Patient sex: M
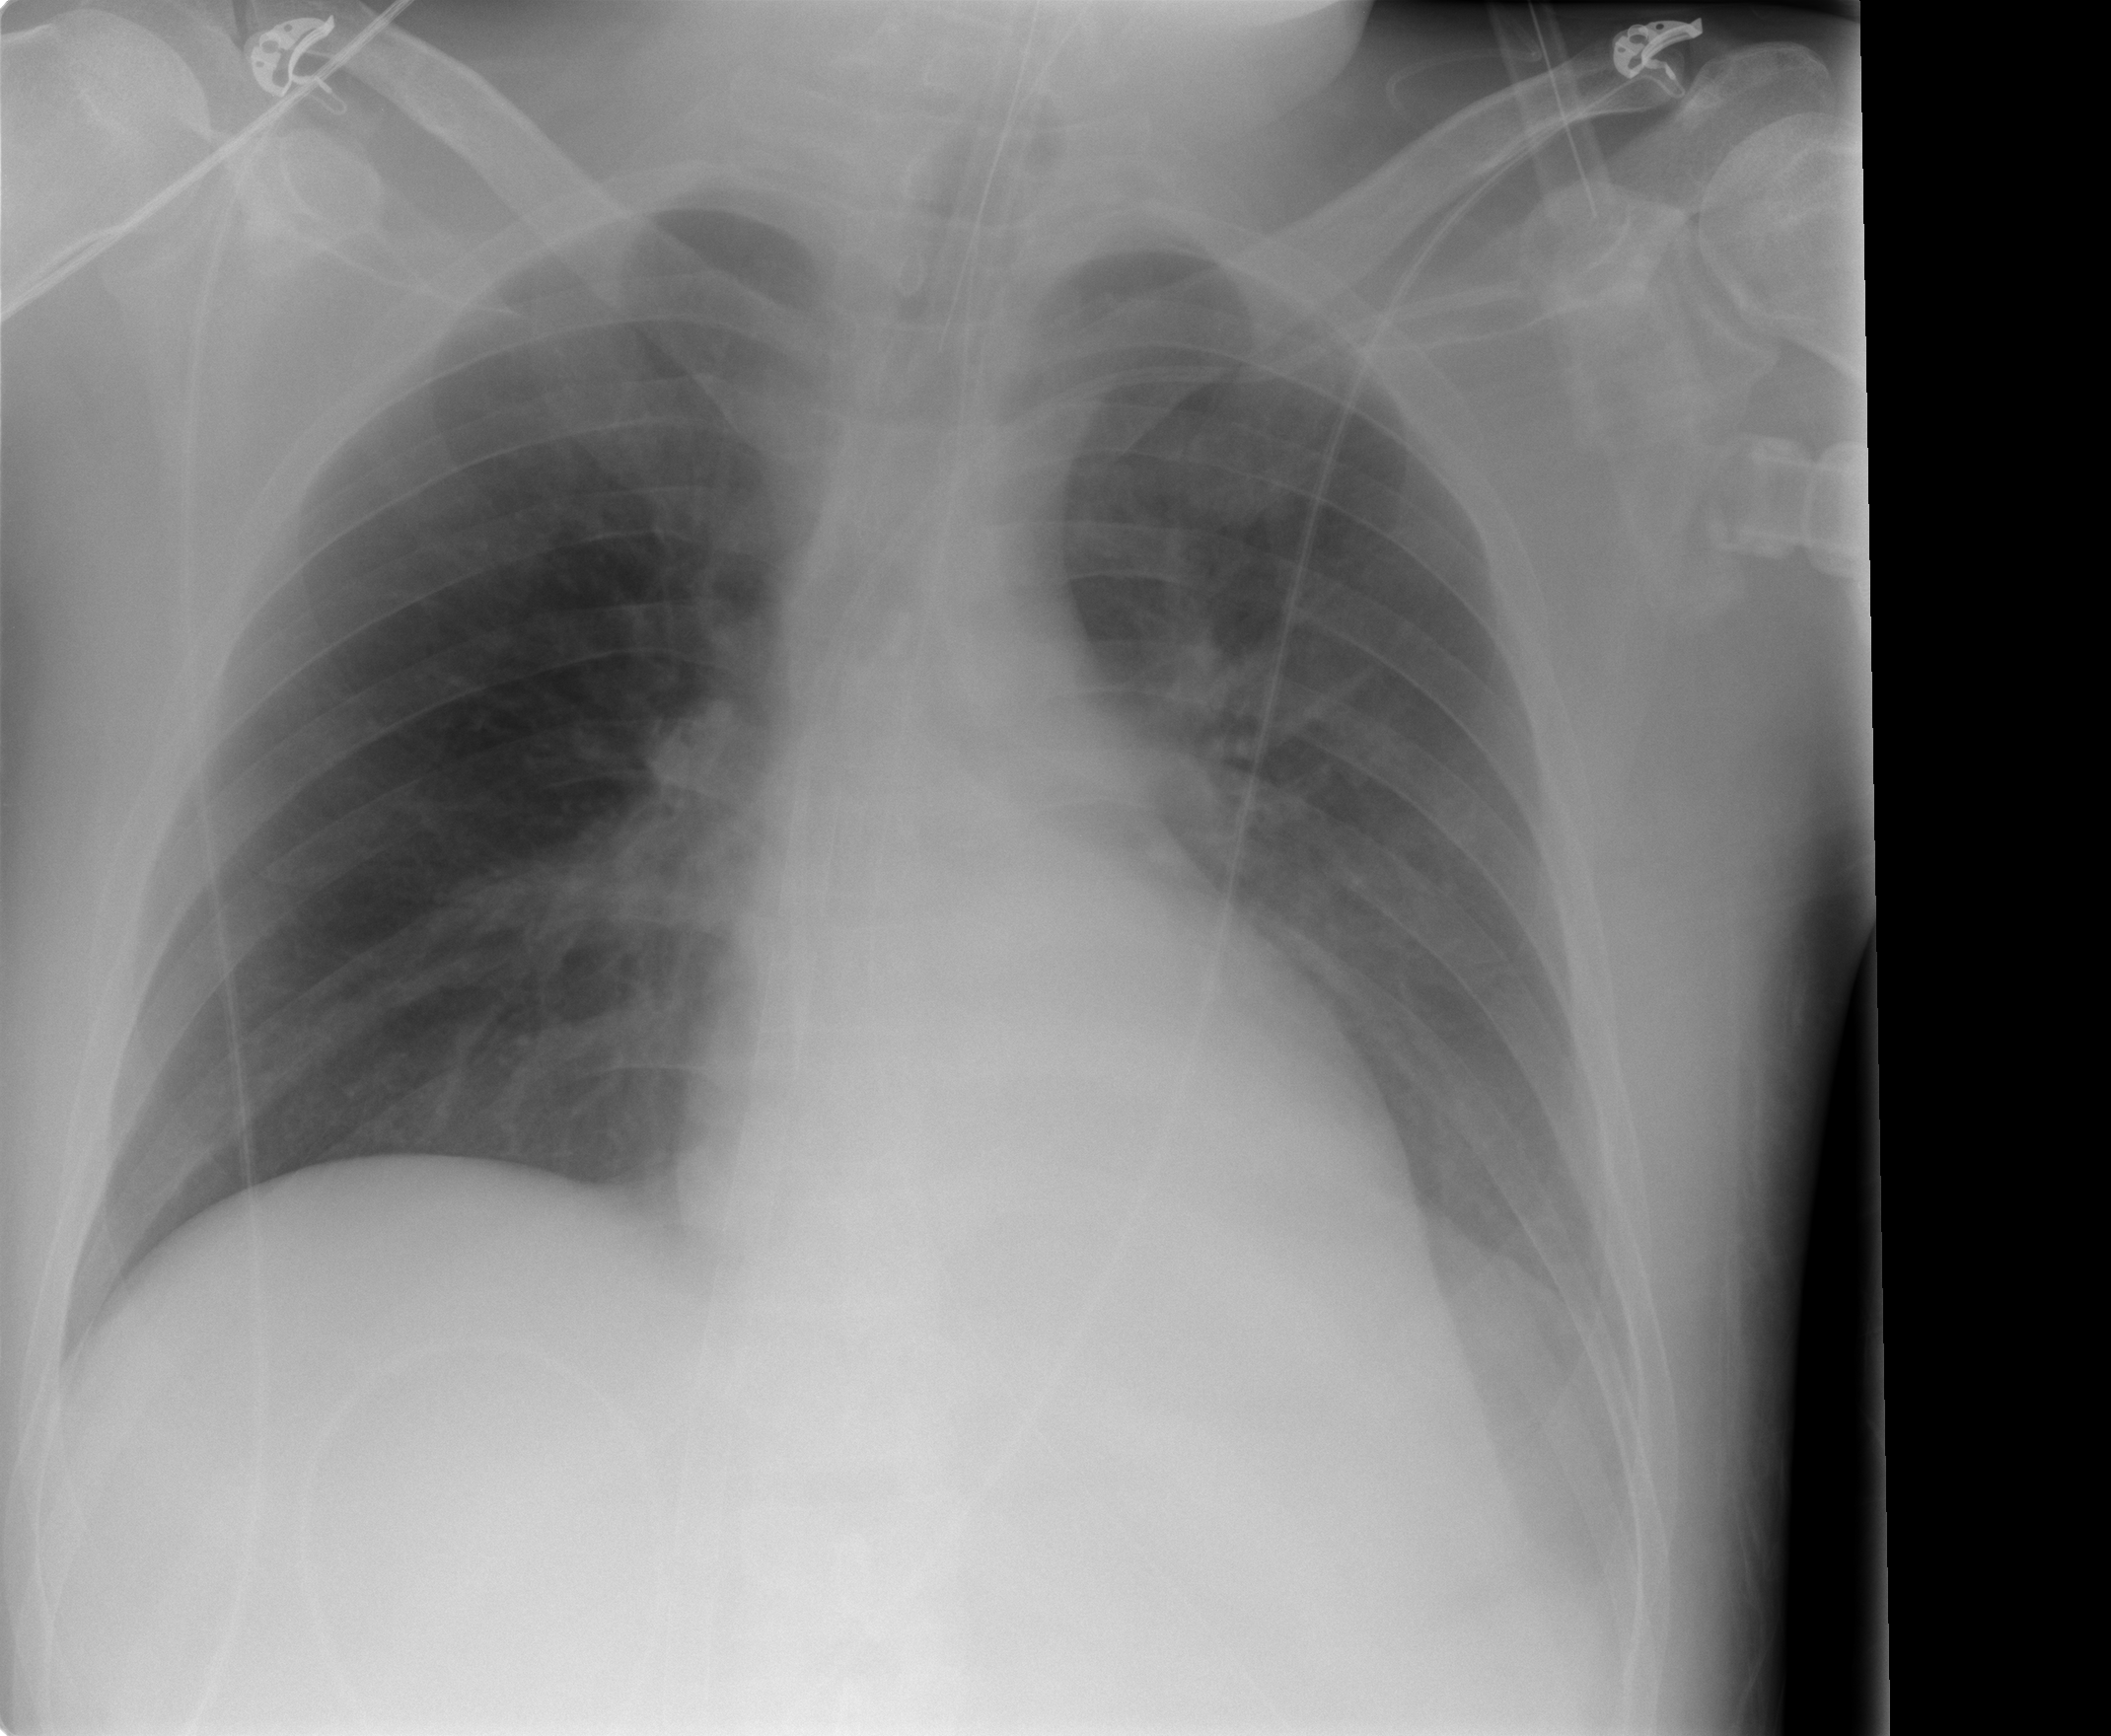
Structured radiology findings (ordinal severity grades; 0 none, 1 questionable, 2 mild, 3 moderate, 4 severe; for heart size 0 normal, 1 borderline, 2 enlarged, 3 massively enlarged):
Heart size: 0
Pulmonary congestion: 1
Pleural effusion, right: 0
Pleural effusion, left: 0
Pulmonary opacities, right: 0
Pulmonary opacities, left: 0
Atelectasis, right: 0
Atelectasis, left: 1